Field crop: maize
Growth stage: 2
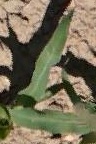
Species: maize